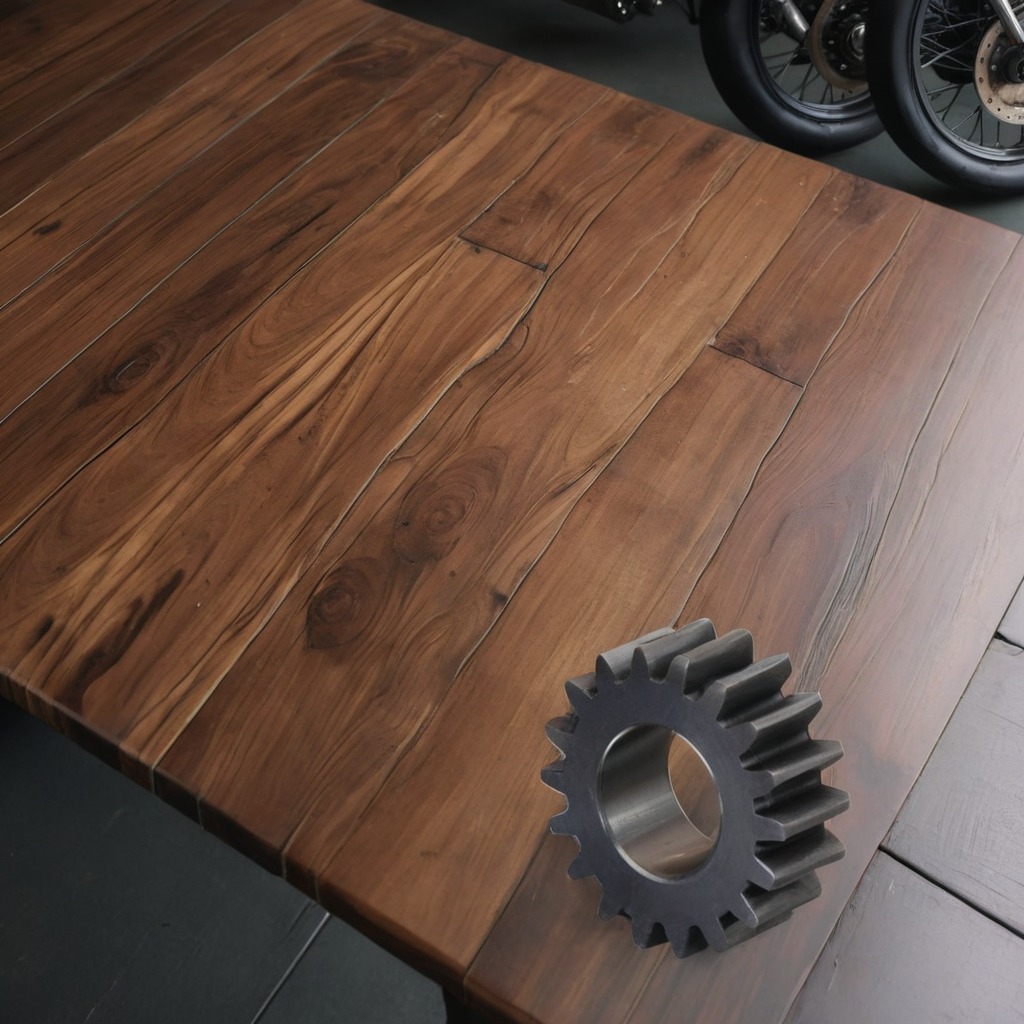
A steel gear with teeth lies on an oil-spilled wooden table in a vintage motorcycle garage.